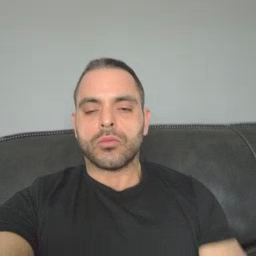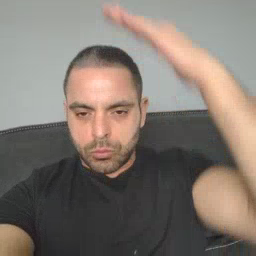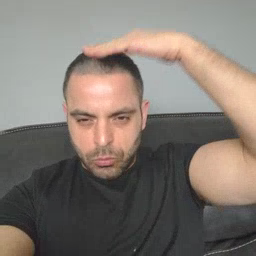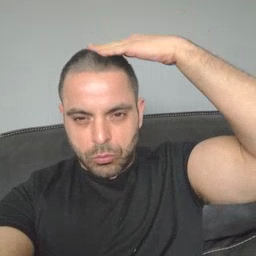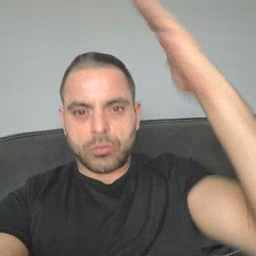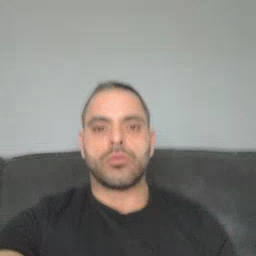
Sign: hat